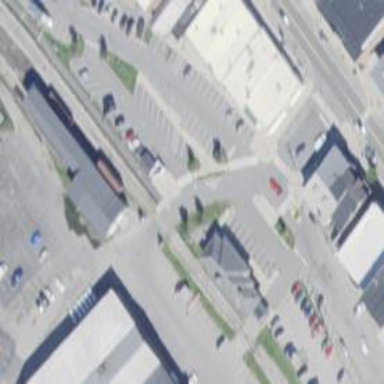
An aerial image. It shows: Parking space.